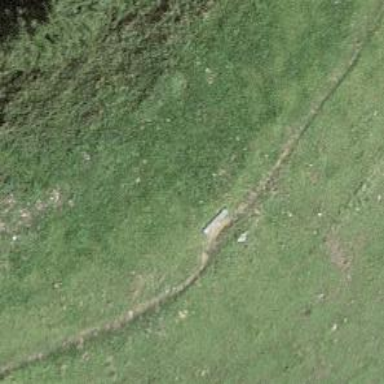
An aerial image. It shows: Bench for seating.